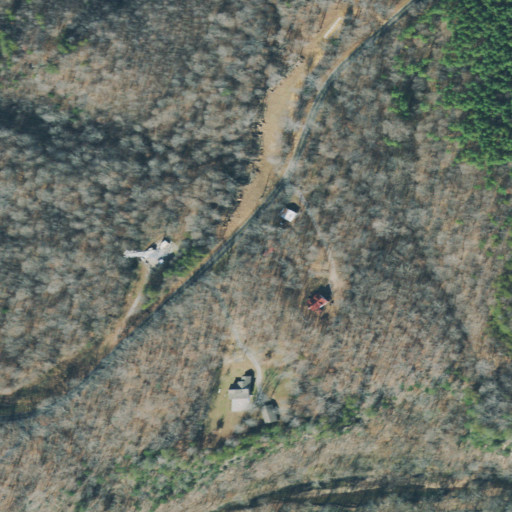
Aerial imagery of mountain in Tennessee named Kittrell Hill containing deciduous forest, mixed forest, open development, and evergreen forest